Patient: sex M, age 57
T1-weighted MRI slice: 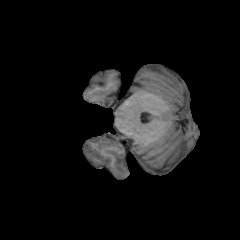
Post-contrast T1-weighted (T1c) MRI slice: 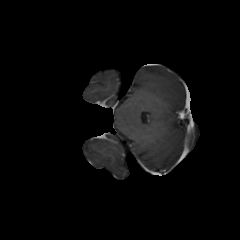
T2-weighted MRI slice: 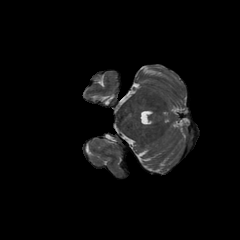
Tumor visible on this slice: no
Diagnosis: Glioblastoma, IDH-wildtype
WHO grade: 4